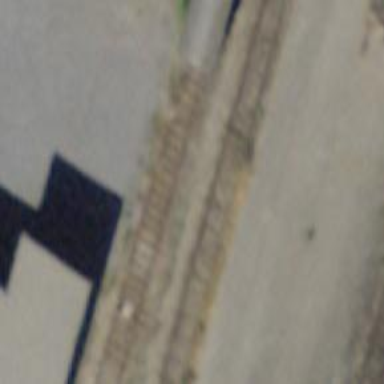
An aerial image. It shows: Railway switch.